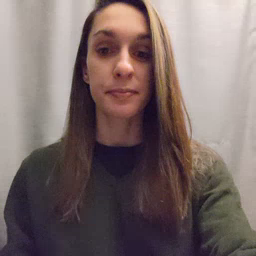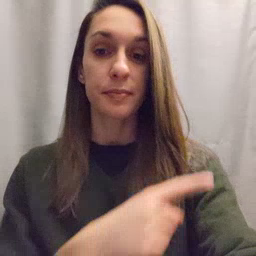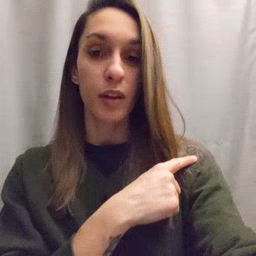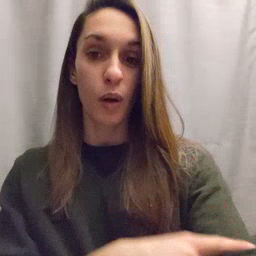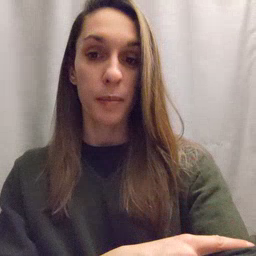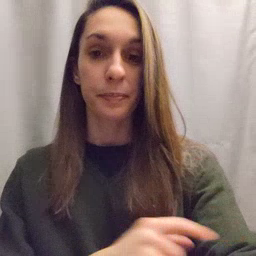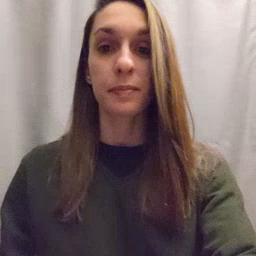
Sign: arm